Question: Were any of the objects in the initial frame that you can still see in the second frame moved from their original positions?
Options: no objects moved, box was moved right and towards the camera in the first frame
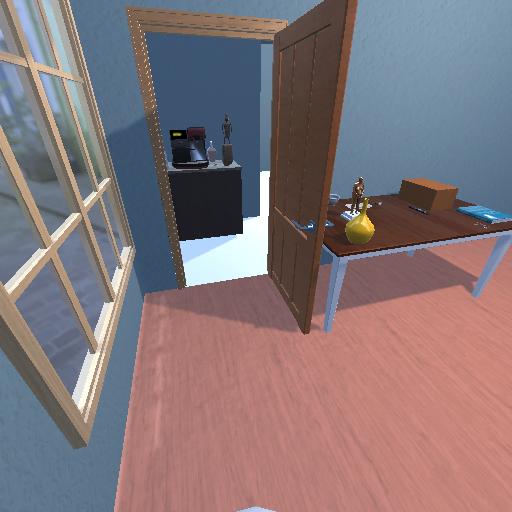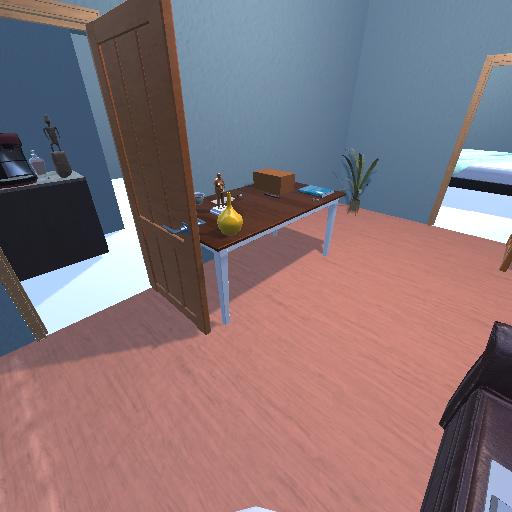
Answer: no objects moved